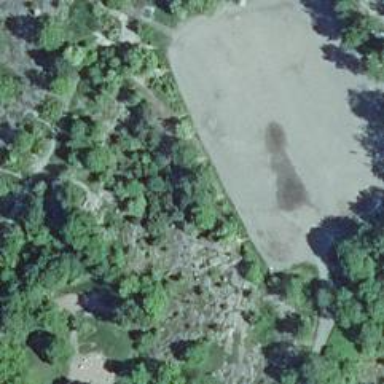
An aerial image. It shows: Disc golf tee.